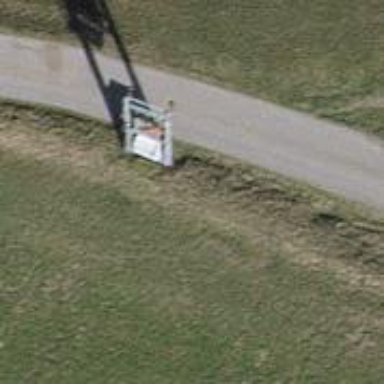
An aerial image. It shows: Distribution transformer on power pole.